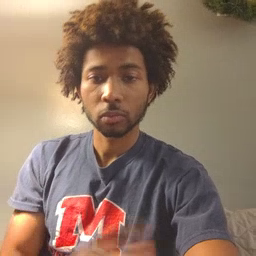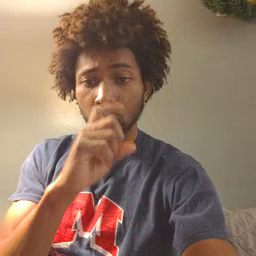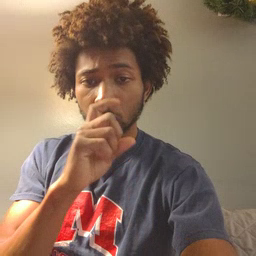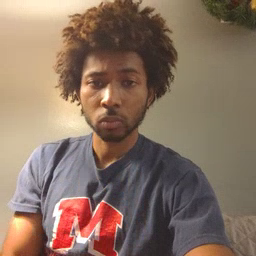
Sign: doll